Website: home-depot
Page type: account-selection
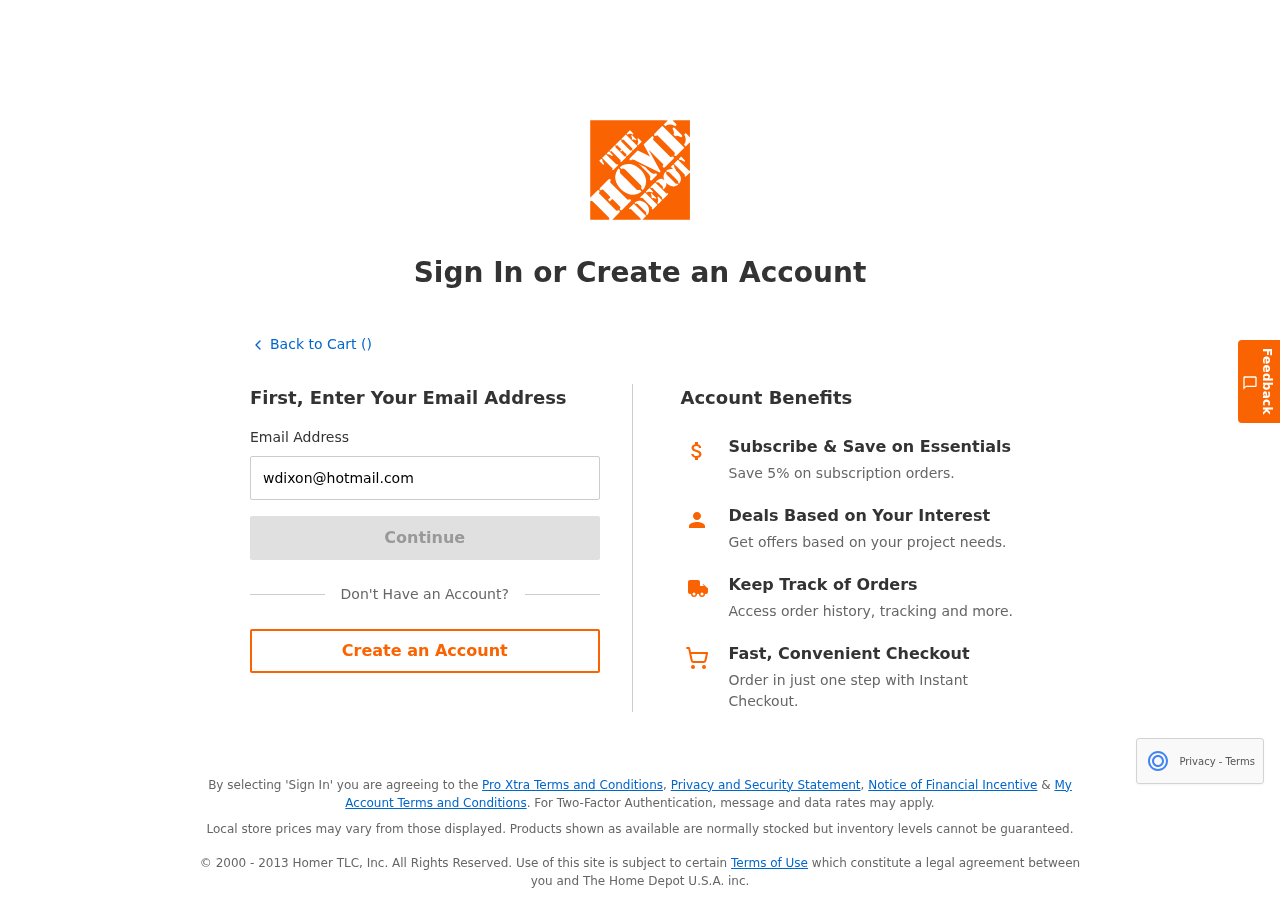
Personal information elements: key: PII_EMAIL
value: wdixon@hotmail.com